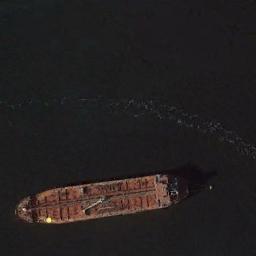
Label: ship